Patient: sex M, age 54
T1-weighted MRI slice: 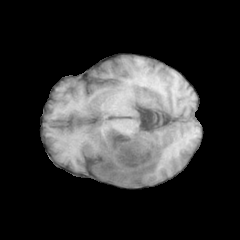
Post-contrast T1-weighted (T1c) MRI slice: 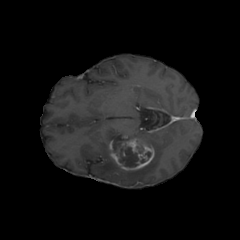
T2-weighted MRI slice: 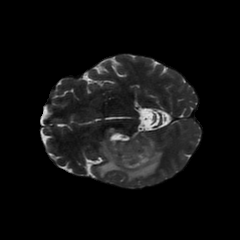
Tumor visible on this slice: yes
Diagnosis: Glioblastoma, IDH-wildtype
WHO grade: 4